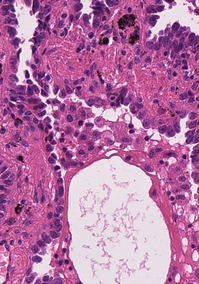
Tumor epithelial tissue: yes
Tumor-associated stroma tissue: yes
Normal tissue: no